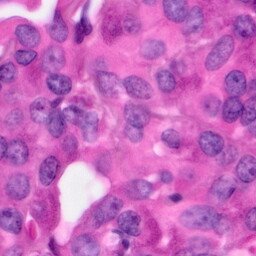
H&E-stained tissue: Pancreatic